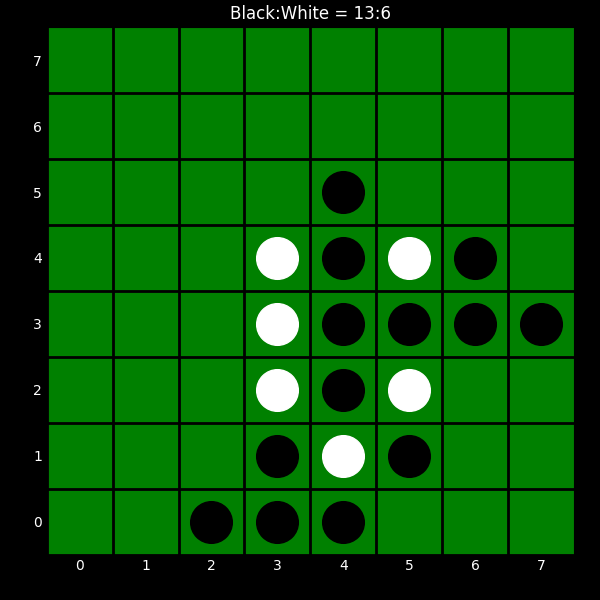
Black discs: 13
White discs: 6